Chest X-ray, PA view. Patient: 35 years old, sex F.
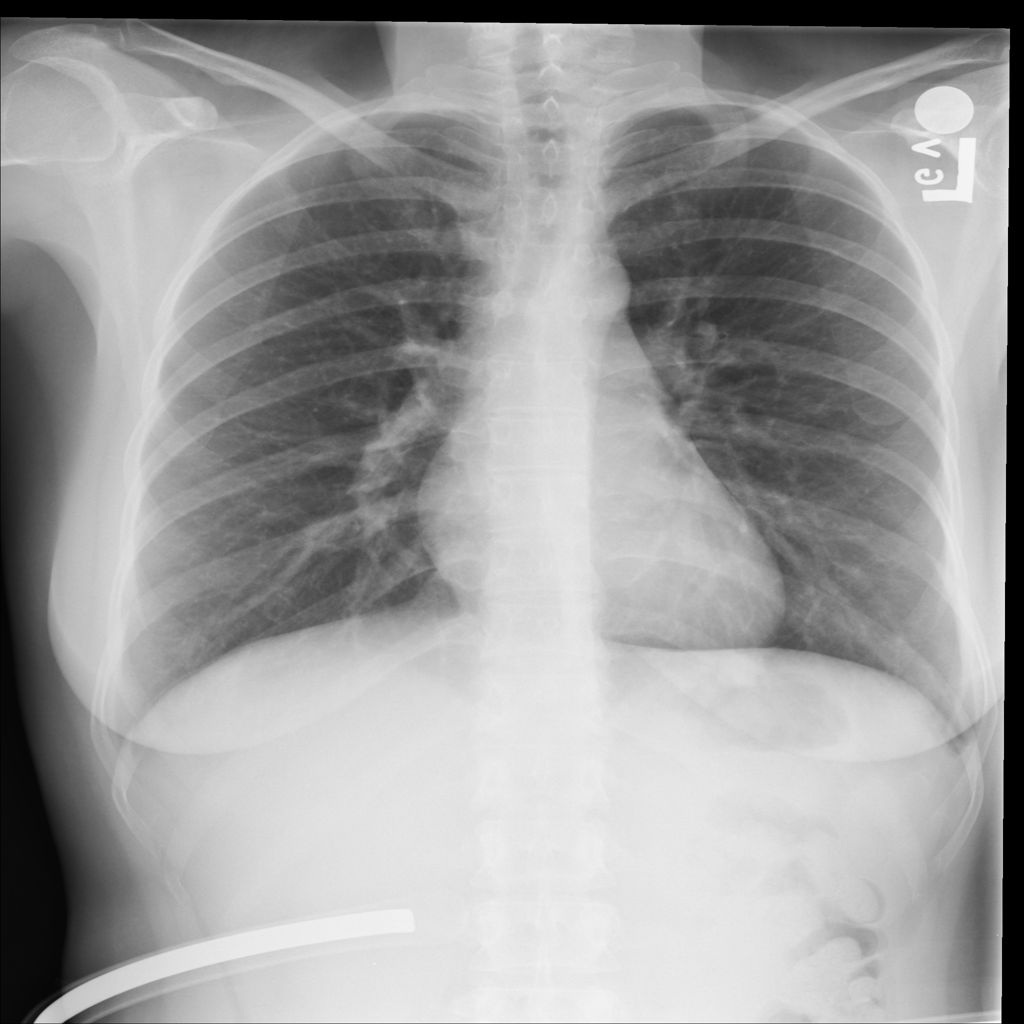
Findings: No Finding